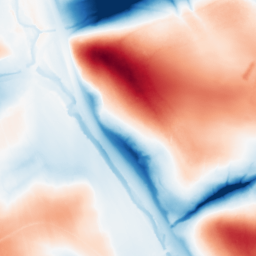
Category: classical
Decomposition family: gaussian_anisotropic
Decomposition parameters: sigma_x: 2
sigma_y: 50
Upsampling method: cubic_mitchell
Upsampling parameters: scale: 4
Upsampling scale: 4